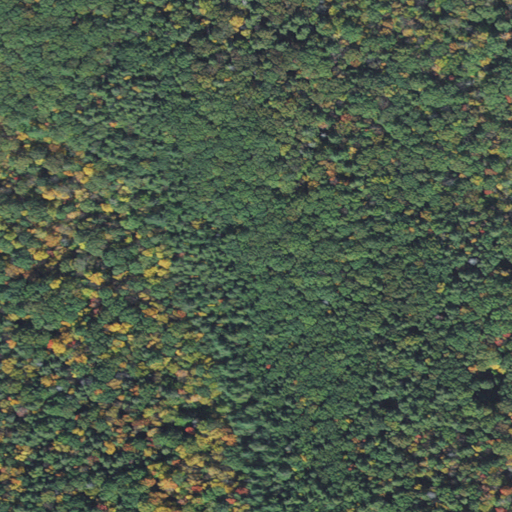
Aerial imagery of mountain in Massachusetts named Brush Mountain containing mixed forest, evergreen forest, and deciduous forest